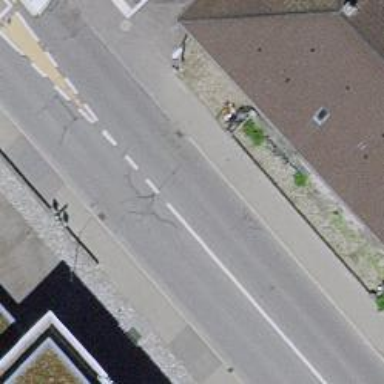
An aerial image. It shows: Bus stop with platform for public transport.